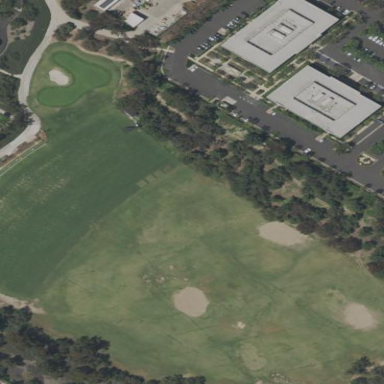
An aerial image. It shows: Grassy area designated as driving range for golf.